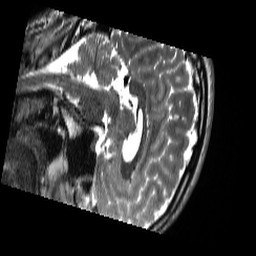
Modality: T2w
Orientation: sagittal
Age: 22
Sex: male